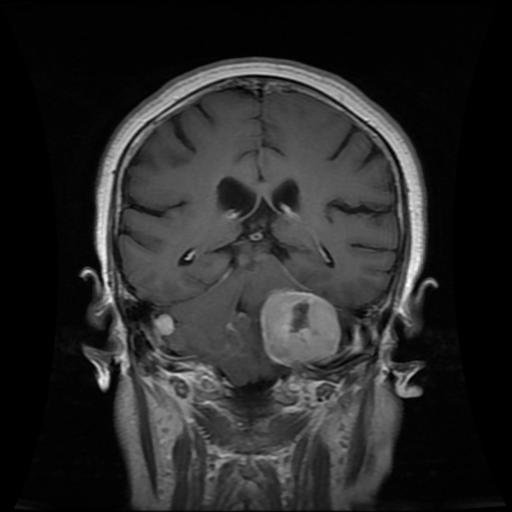
Label: meningioma